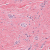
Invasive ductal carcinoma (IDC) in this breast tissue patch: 0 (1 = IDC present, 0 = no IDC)